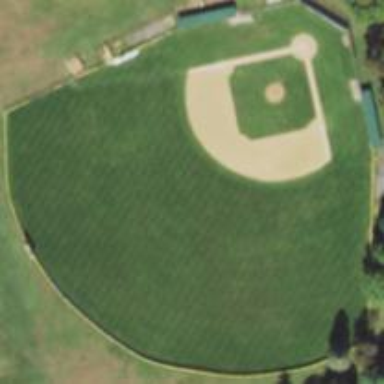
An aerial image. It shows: Baseball pitch for leisure land activities.